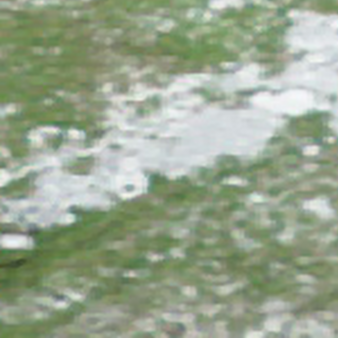
Label: other